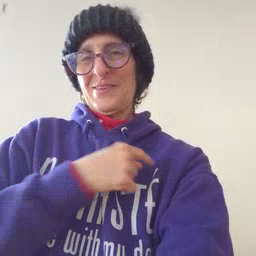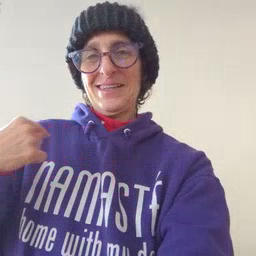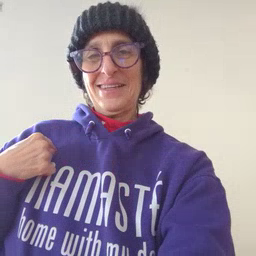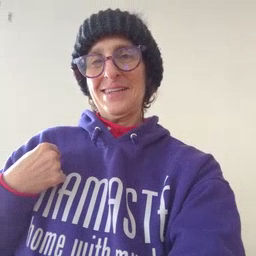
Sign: weus